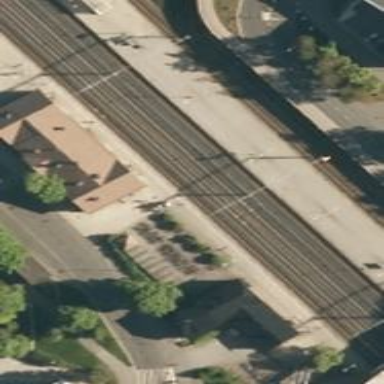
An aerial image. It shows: Train station building.